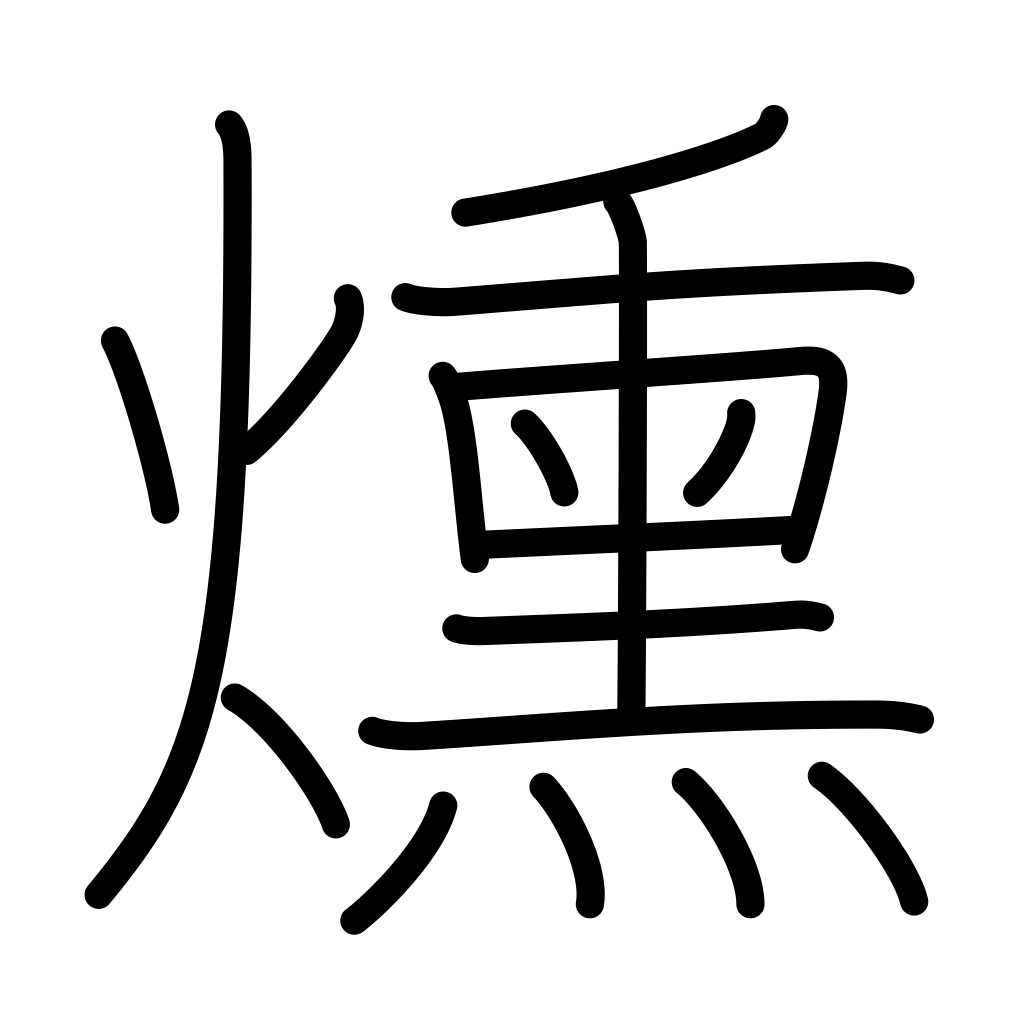
Meaning: smoulder, fume, oxidize